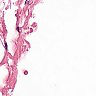
Metastatic tissue present: no